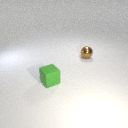
small green rubber cube in front of small brown metal sphere